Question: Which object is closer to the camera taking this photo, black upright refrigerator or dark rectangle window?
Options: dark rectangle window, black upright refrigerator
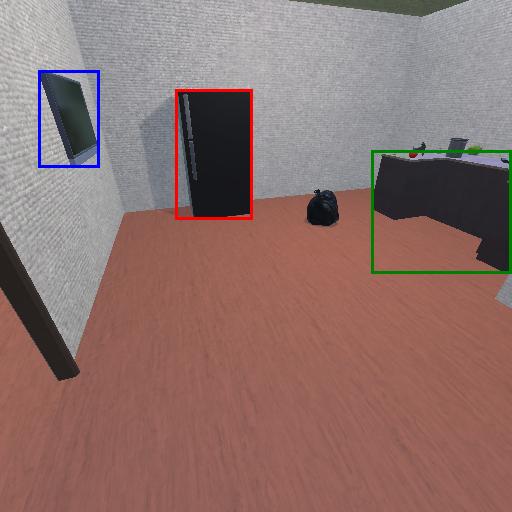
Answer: dark rectangle window